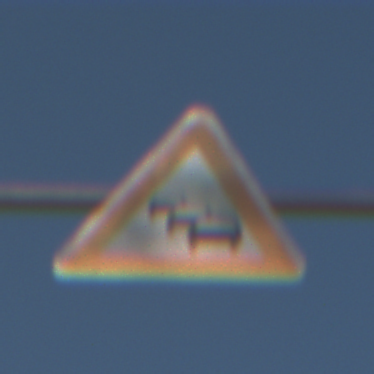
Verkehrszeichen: Stau
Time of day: MorningAfternoon
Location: Outdoor (Nature)
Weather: PartlyCloudy
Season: NotSpecified
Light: Natural